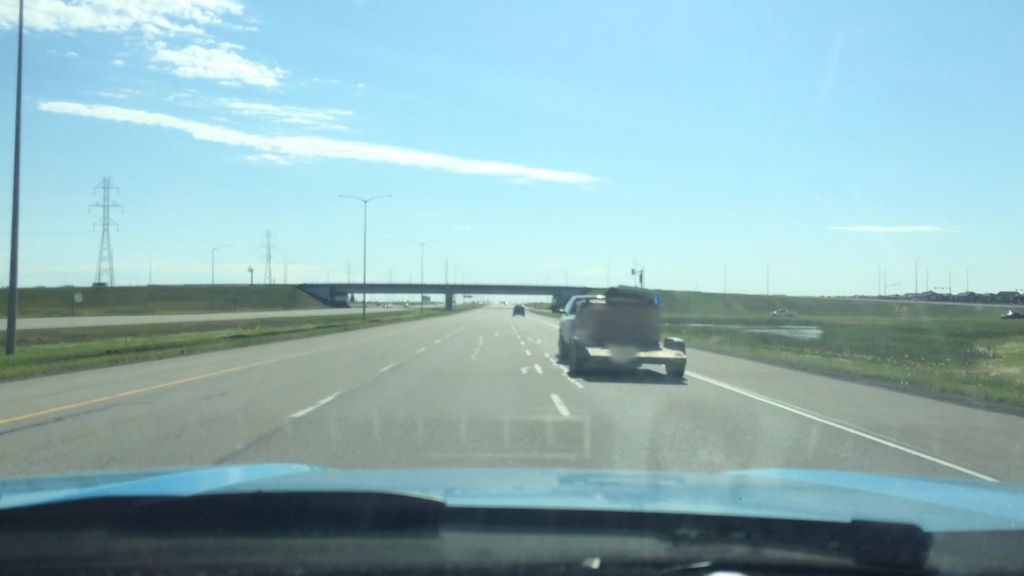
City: calgary